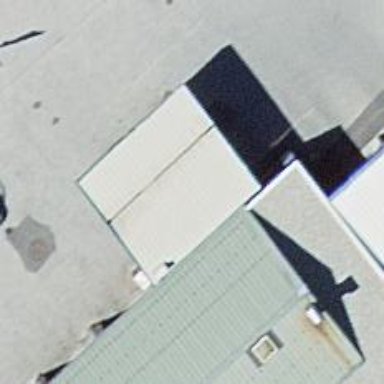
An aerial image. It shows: Fuel station.